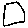
Label: square